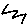
Label: zigzag